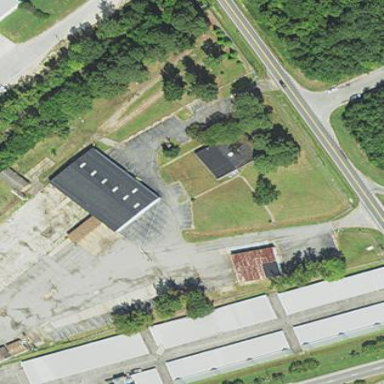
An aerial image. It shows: Industrial building.